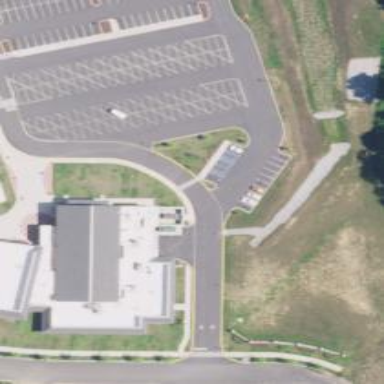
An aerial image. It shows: Parking space.